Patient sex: F
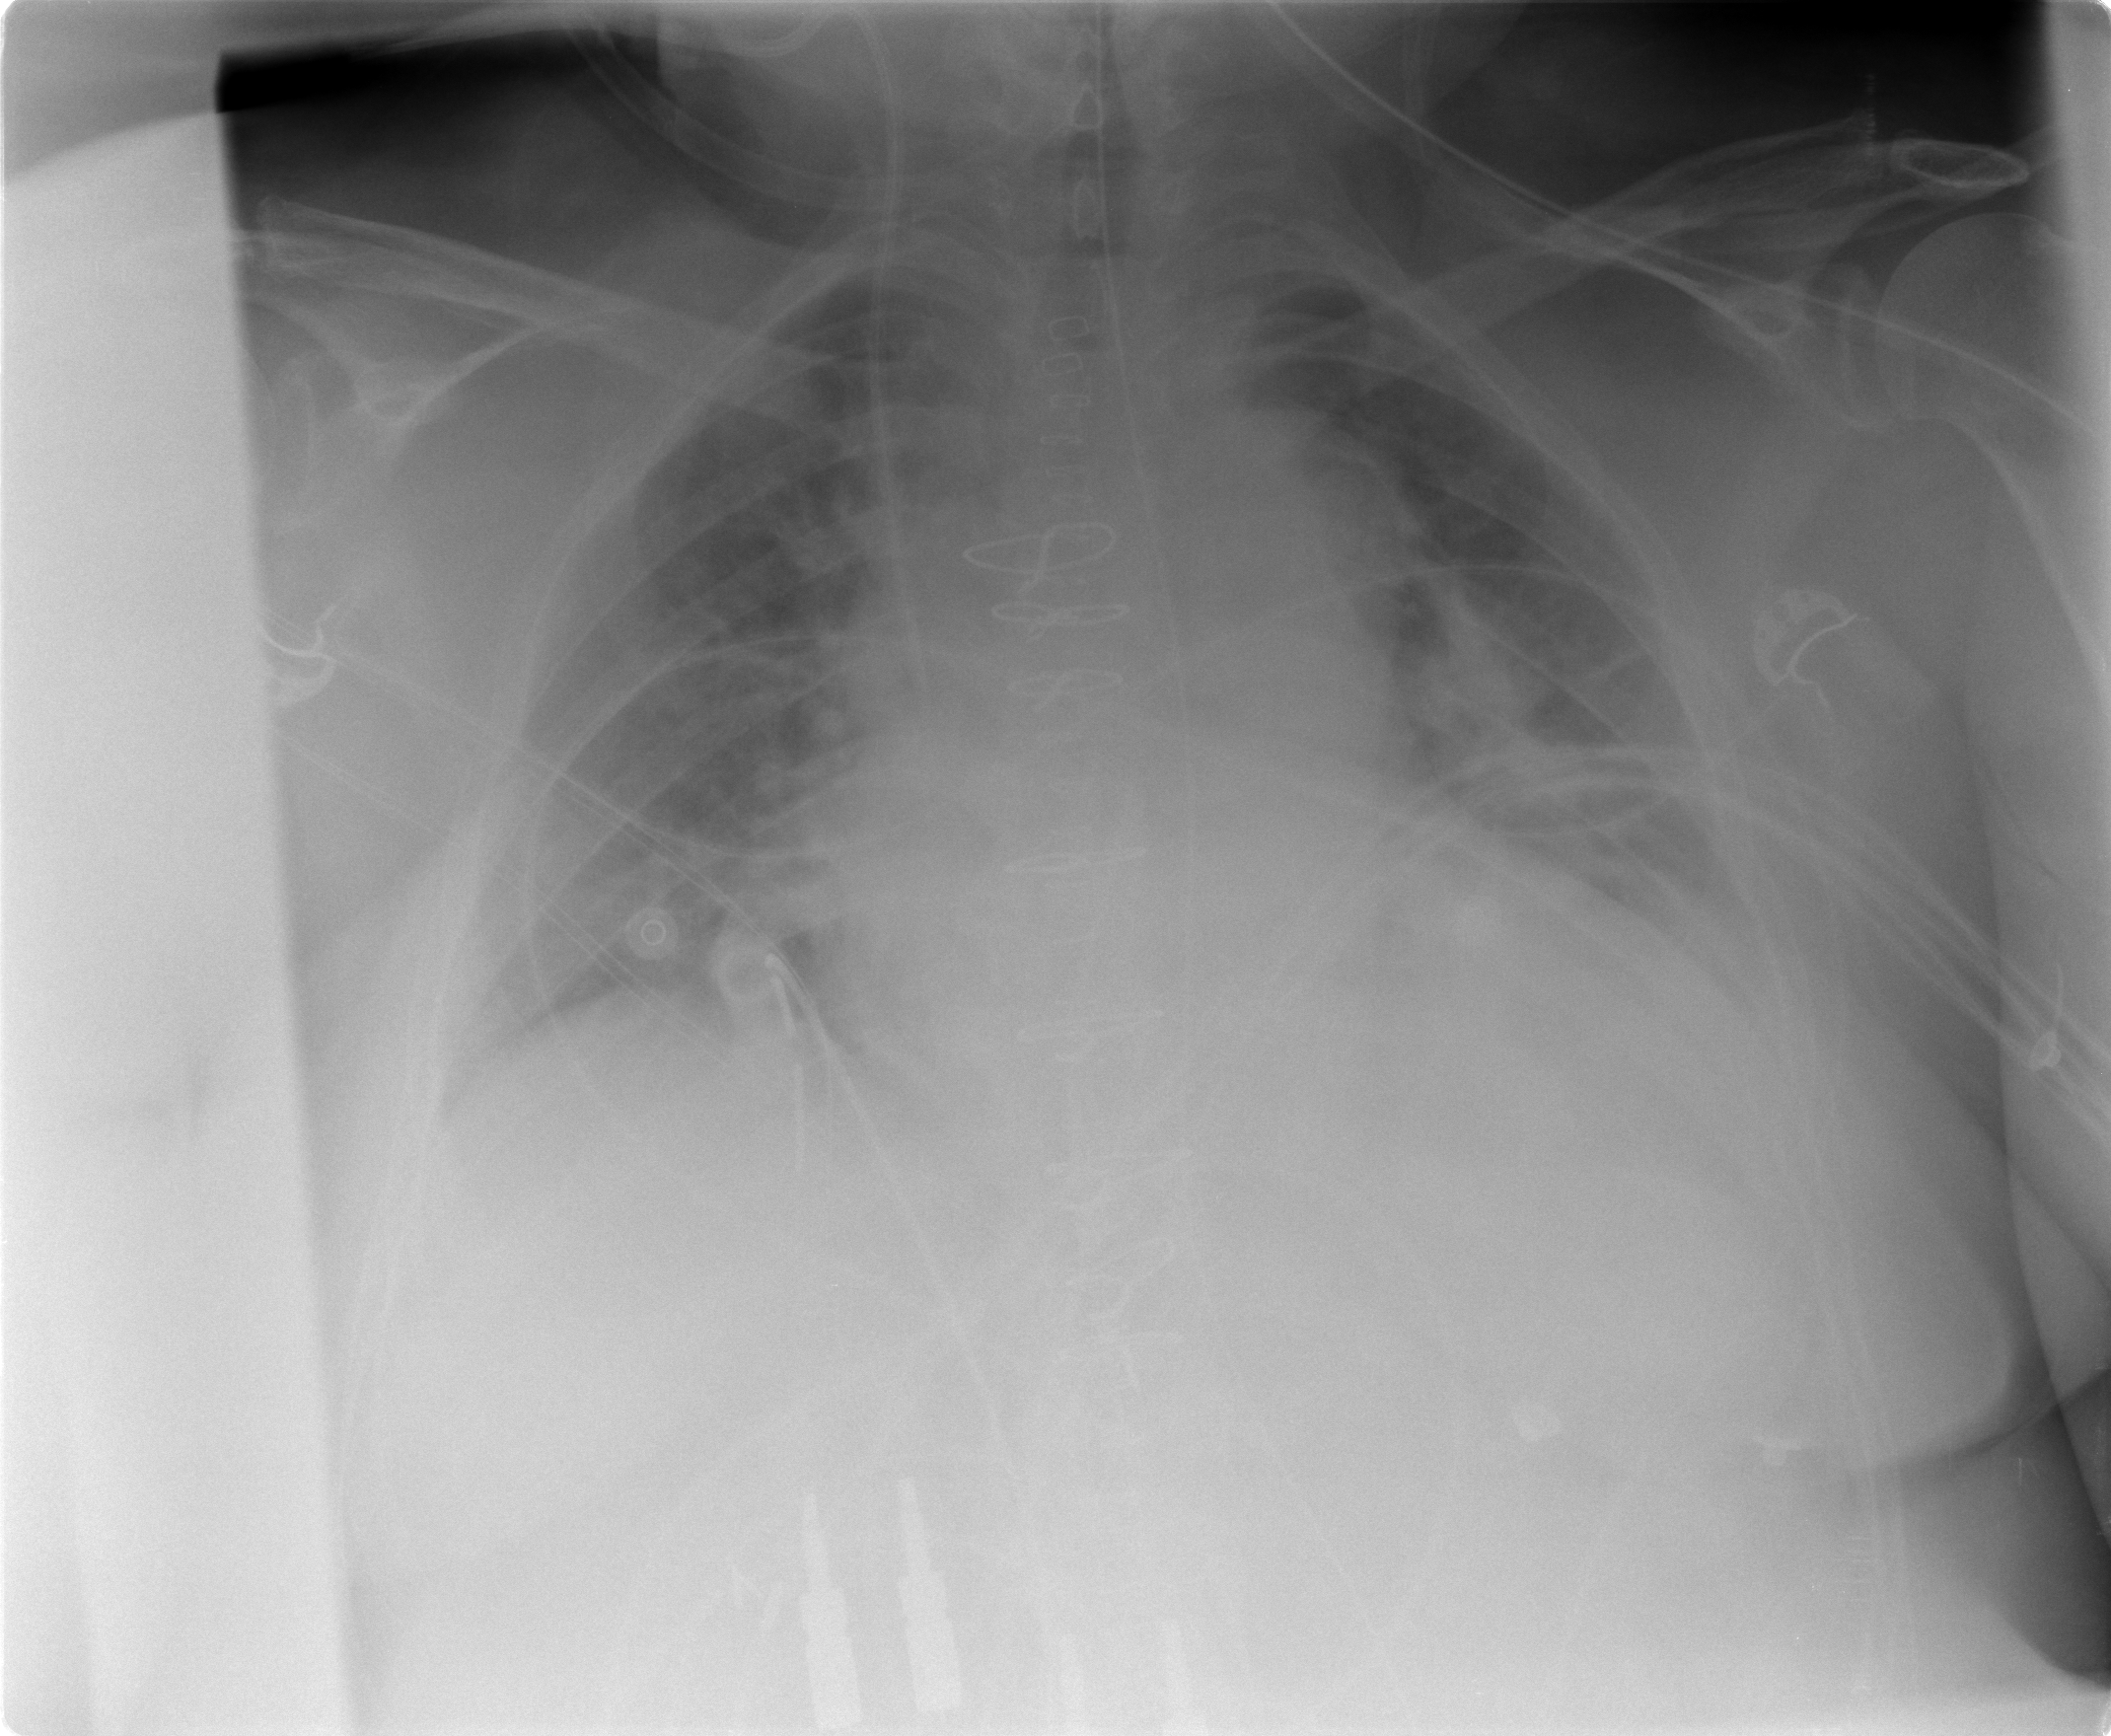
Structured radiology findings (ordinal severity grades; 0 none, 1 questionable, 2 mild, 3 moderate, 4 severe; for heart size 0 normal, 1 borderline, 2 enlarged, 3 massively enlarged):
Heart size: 2
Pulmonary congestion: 2
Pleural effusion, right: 0
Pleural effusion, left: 2
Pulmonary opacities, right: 2
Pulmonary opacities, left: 2
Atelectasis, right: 2
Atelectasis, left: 2